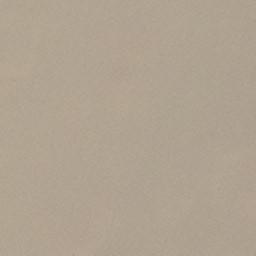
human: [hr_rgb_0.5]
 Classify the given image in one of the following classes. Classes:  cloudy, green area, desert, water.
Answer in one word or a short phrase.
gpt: desert